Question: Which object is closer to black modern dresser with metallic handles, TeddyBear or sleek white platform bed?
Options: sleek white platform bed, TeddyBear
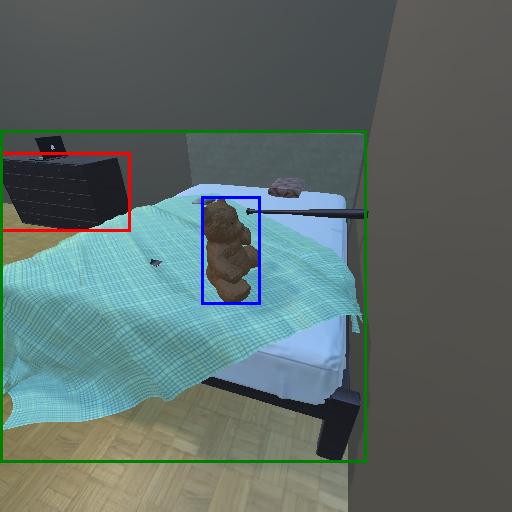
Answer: sleek white platform bed